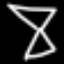
Label: hourglass